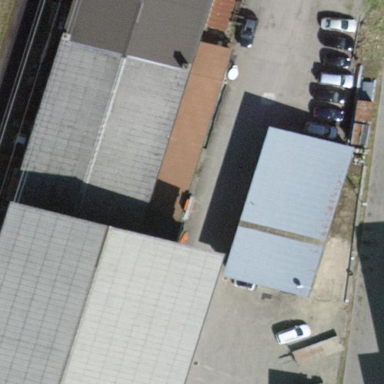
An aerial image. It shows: Building.